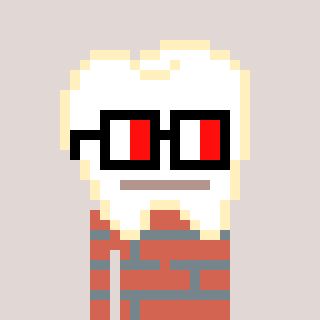
a pixel art character with square glasses with black frames and red eyes, a tooth-shaped head and a peachy-colored body on a warm background